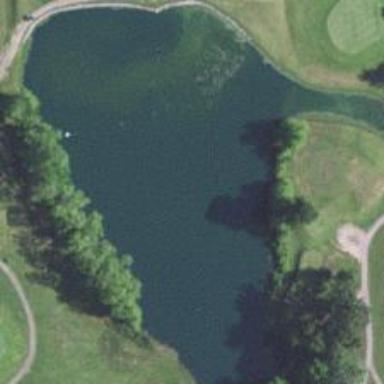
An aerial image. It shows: Water hazard on golf course.